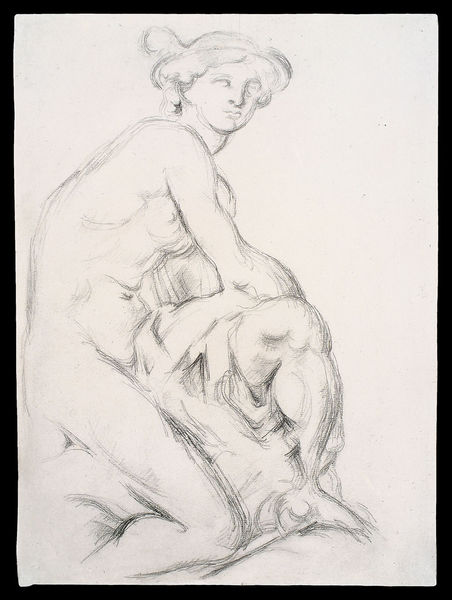
Titel: Studie nach Pigalle: Merkur
Künstler: Paul Cézanne
Institution: New York, The Metropolitan Museum of  Art
Schlagwörter: akt, feder, flügel, fuß, gemälde, gott, kopf, körper, mann, nackt, akte, menschen, sitzen, brust, frau, frisur, haar, hell, hut, kreide, nacht, nase, skizze, zeichnung, blick, tuch, arm, gesicht, bild, porträt, pose, stoff, decke, blatt, kinn, beine, papier, studie, linien, weiblich, muskeln, nabel, bauch, bauchnabel, knie, oberschenkel, schenkel, waden, fus, schwarz weiß, bleistift, entwurf, kniend, merkur, drehung, elefant, graphit, kniet, 19. jahrhundert, muskulööös, elefenat